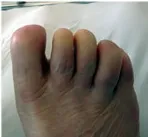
Clinical and radiomorphological characteristics of an aged case of DOORS syndrome. Regarding limb alterations, onychodystrophy, and abnormal fingers and toes with small distal phalanges were detected (E-H).
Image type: medical_photograph (skin_photograph)